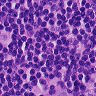
Metastatic tissue present: no